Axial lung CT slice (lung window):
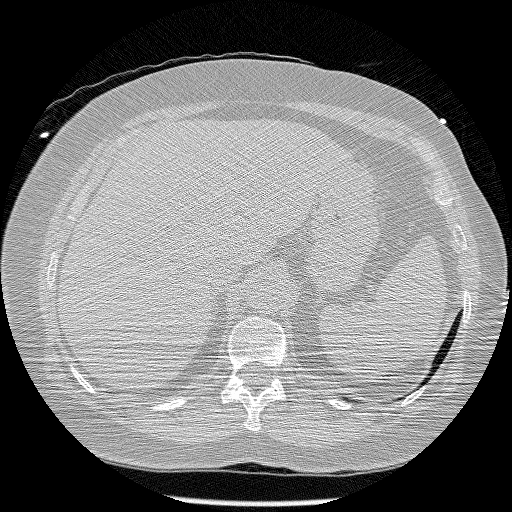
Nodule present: no